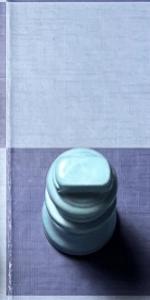
Label: King_White